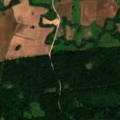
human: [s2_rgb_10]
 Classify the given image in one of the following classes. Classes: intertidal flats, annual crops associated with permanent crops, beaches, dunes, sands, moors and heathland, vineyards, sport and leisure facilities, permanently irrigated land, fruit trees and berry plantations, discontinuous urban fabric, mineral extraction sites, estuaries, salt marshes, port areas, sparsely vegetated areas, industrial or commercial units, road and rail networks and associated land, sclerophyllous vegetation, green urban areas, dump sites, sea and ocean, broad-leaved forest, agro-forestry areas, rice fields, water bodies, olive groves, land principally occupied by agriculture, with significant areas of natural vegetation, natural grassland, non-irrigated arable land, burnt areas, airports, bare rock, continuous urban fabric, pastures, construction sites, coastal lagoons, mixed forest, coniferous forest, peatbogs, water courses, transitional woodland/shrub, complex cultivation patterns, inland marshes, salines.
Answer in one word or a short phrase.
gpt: non-irrigated arable land, pastures, land principally occupied by agriculture, with significant areas of natural vegetation, broad-leaved forest, mixed forest